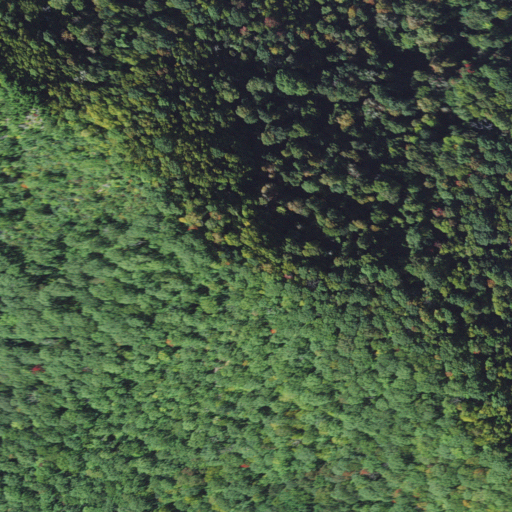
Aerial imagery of mountain in North Carolina named Spruce Pinnacle containing deciduous forest and mixed forest